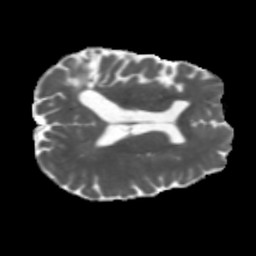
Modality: MD
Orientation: axial
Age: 42
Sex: male
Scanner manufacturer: siemens
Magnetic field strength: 3 T
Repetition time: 5.47 s
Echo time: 0.0854 s